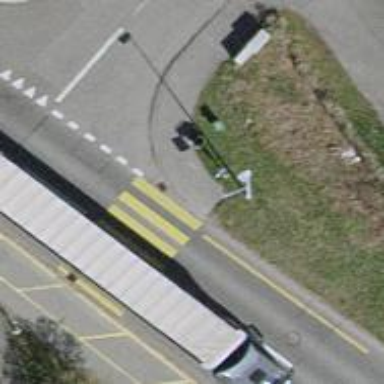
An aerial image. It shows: Uncontrolled road crossing with markings.